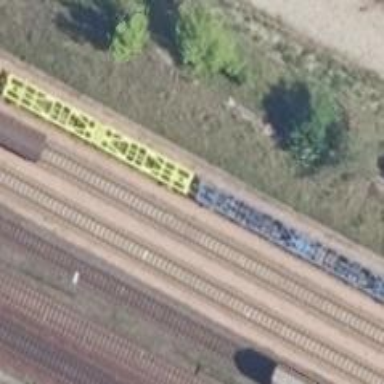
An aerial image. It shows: Rail yard with electrified contact lines for the railway.